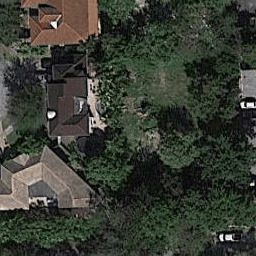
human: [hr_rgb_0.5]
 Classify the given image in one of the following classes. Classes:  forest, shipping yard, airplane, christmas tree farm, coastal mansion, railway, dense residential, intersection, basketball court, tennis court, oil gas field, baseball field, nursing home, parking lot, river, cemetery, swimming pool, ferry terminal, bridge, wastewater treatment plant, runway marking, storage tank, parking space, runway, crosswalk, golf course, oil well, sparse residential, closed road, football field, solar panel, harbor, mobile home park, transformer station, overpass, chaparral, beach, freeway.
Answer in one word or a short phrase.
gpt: sparse residential